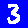
Digit: 3